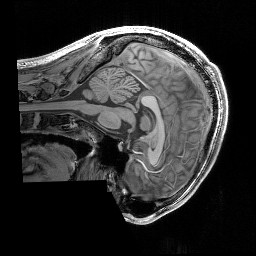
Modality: T1w
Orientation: sagittal
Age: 19
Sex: male
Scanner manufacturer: siemens
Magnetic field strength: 3 T
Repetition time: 2.3 s
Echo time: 0.00344 s